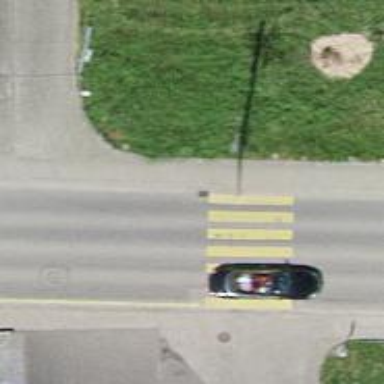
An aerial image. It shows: Marked crossing on the road.